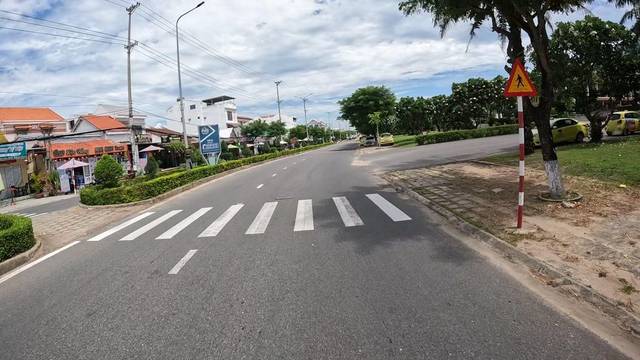
Region: Vietnam
Coordinates: 15.899, 108.359